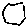
Label: hexagon